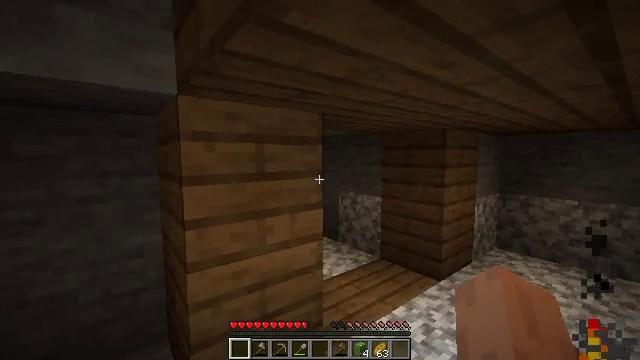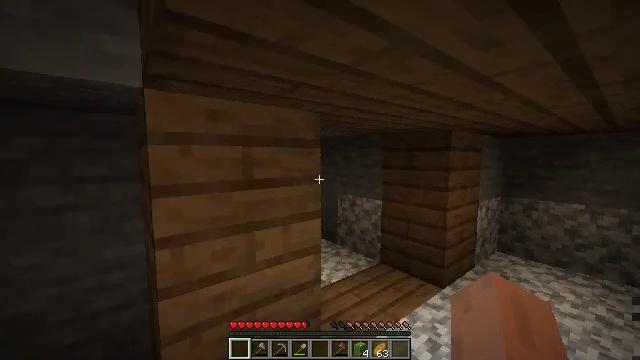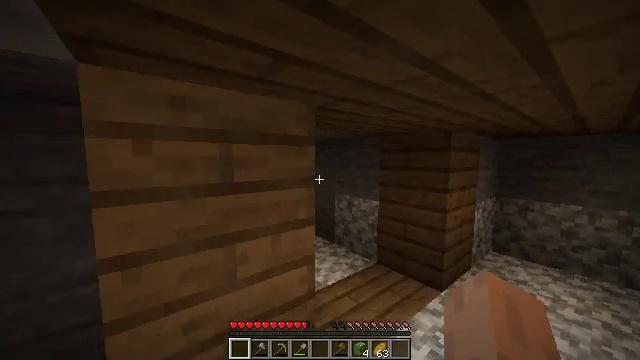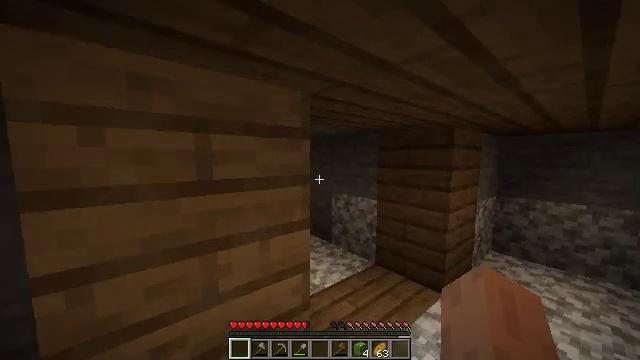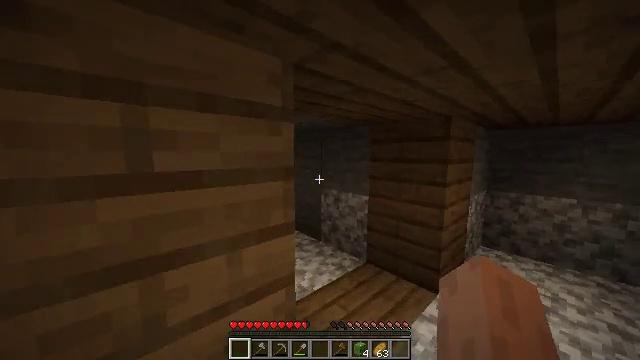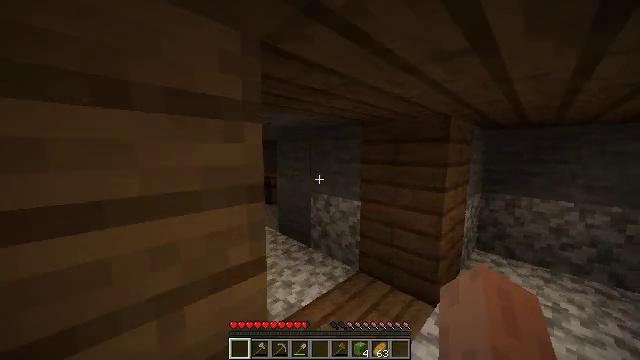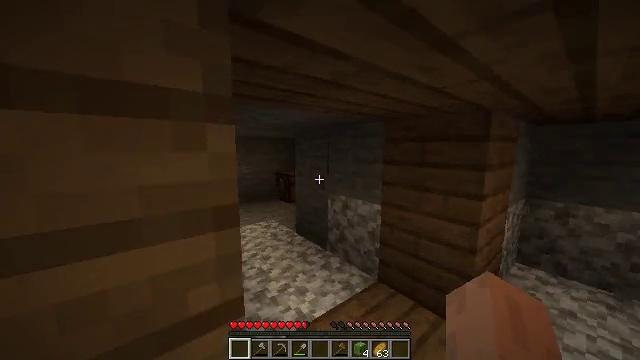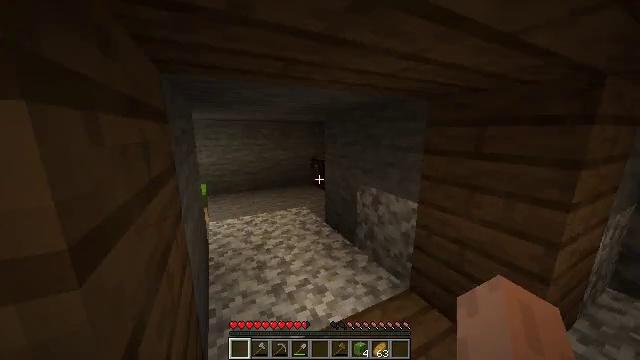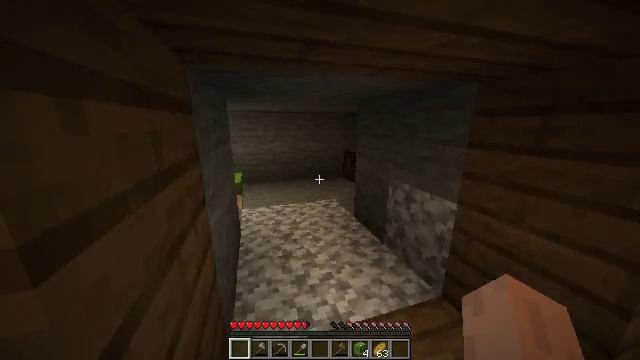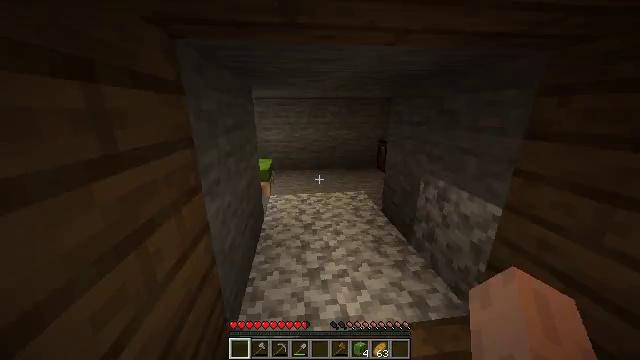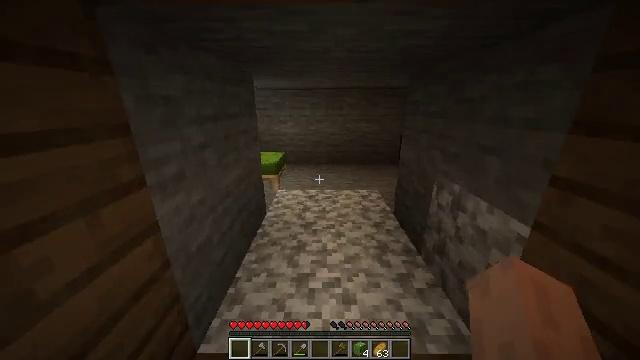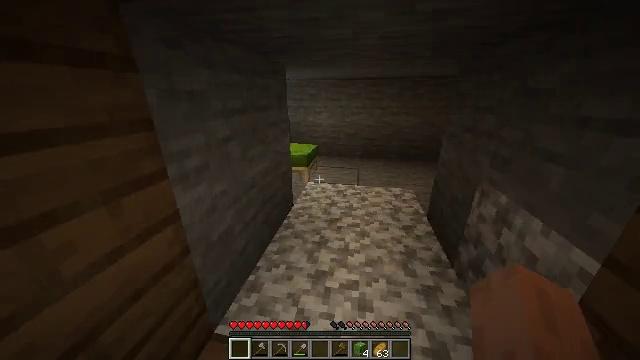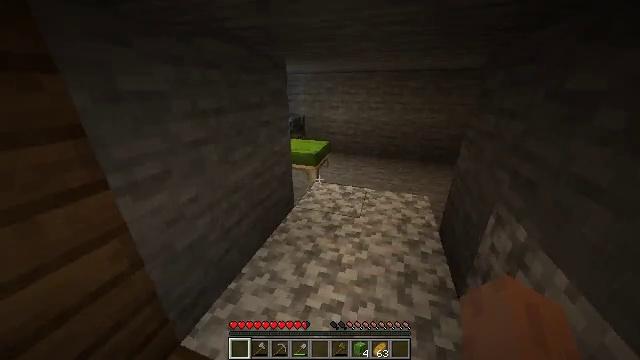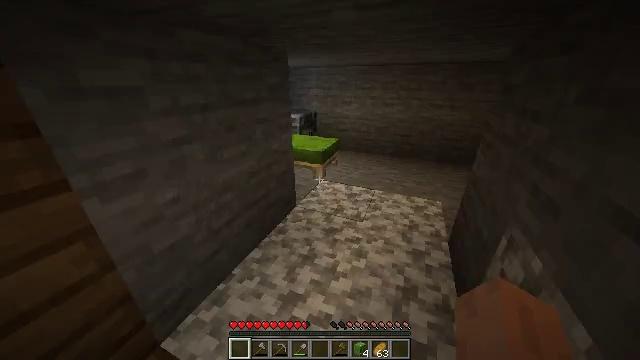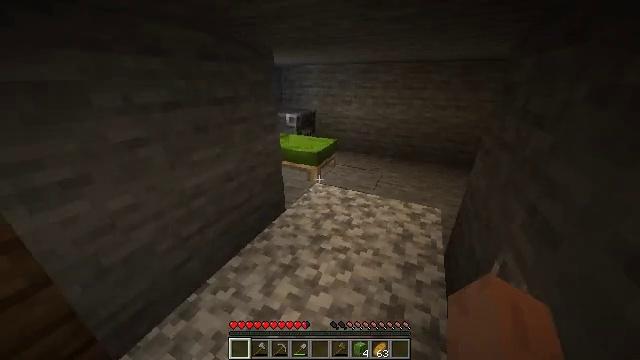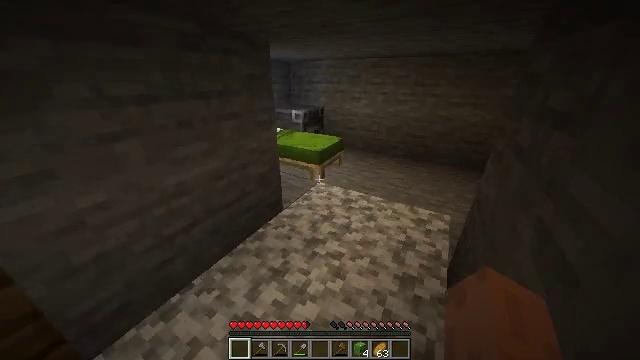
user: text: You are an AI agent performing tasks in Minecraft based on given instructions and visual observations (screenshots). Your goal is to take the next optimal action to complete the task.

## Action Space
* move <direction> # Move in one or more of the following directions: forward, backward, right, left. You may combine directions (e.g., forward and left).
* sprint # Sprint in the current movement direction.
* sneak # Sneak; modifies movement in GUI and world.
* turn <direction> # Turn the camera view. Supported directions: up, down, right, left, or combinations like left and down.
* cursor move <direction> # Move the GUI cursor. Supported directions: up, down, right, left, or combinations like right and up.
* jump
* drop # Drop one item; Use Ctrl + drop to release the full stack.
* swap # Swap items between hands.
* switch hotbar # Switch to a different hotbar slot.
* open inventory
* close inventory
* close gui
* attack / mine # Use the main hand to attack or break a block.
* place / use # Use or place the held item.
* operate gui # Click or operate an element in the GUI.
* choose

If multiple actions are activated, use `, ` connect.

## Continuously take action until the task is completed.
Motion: motion action
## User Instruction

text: craft item air
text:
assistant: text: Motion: move forward
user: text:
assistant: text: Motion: move forward
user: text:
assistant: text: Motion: move forward
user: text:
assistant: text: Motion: move forward, turn right and down
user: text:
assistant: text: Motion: move forward and move right, turn right
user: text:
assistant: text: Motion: move forward and move right, turn left
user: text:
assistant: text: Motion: move forward and move right, turn left and down
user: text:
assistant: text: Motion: move forward and move right, turn left and down
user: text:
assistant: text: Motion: move forward and move right, turn left and down
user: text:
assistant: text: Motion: move forward and move right, turn left and down
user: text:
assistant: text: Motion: move forward and move right, turn left and down
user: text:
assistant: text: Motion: move forward and move right, turn left and down
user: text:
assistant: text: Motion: move forward and move right, turn left and down
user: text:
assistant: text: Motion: move forward and move right, turn left
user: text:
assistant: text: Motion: move forward and move right, turn left
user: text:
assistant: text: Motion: move forward and move right, turn left
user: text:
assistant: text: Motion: move forward and move right, turn left
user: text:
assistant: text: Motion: move forward and move right, turn left
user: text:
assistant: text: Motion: move forward and move right, turn left
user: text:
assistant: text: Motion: move forward and move right, turn left
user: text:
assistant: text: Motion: move forward and move right, turn left and up
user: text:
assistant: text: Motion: move forward and move right, turn left
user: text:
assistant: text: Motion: move forward and move right, turn left
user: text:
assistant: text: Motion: move forward and move right, turn left
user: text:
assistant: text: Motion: move forward and move right, turn left
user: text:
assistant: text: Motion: move forward and move right, turn left
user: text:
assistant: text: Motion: turn left
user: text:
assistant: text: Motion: use / place
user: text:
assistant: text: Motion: use / place
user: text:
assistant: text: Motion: use / place